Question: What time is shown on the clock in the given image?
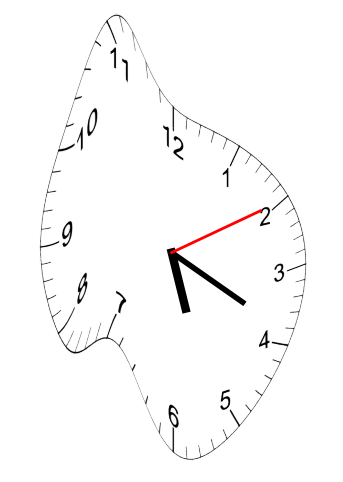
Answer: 05:19:10